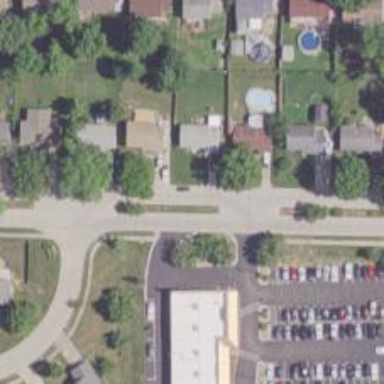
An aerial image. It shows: Residential road.